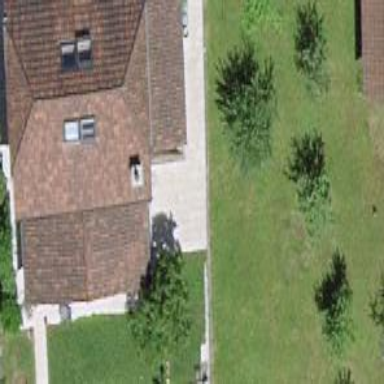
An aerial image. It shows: Simple house.